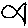
Label: fish